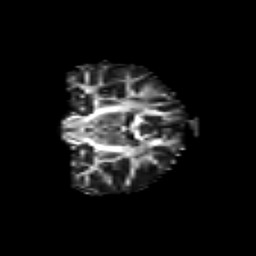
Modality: FA
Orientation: coronal
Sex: female
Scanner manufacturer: siemens
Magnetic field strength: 3 T
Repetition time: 5 s
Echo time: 0.071 s